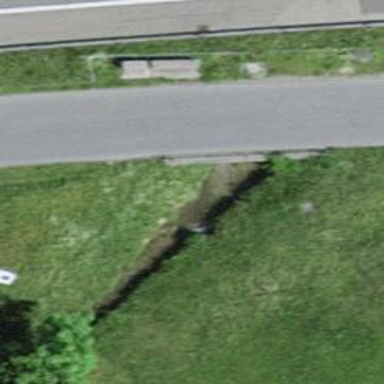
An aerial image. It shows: Culvert tunnel.